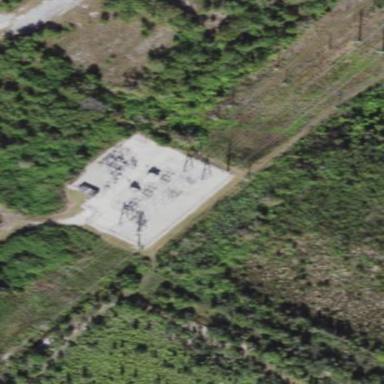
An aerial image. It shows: There is distribution substation enclosed by fence.